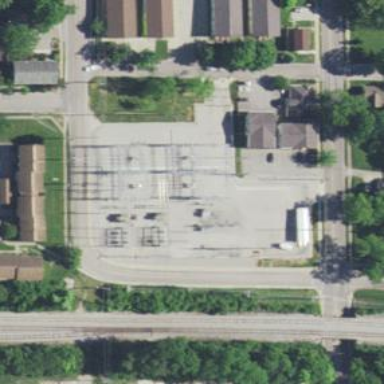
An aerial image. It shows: Power substation.